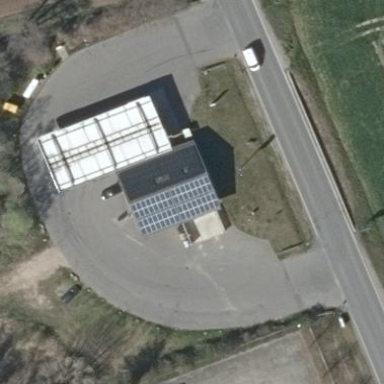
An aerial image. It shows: Building designated for providing fuel.